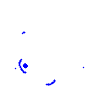
Particle: kaon